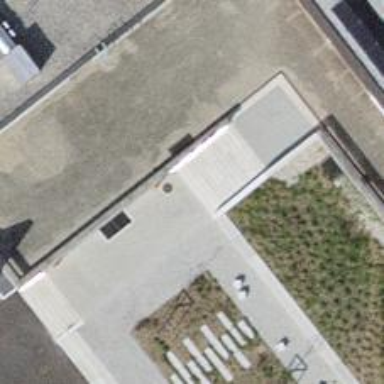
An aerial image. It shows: Set of concrete steps.